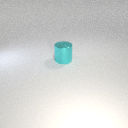
large cyan metal cylinder